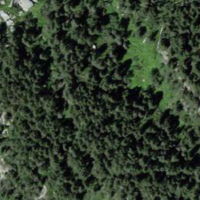
EUNIS habitat code: 43
Species observed at this site:
Vaccinium myrtillus
Vaccinium vitis-idaea